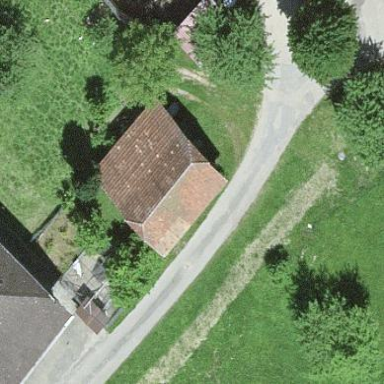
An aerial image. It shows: Barn.